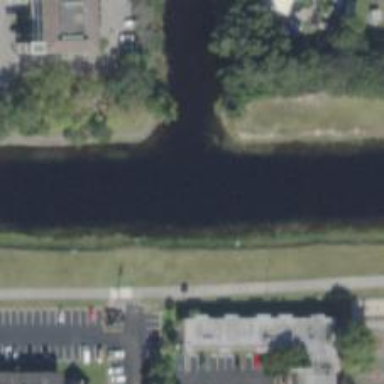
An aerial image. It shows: Canal.